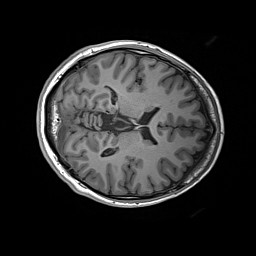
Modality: T1w
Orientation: axial
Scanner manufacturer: siemens
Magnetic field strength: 3 T
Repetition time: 2.2 s
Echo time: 0.00244 s